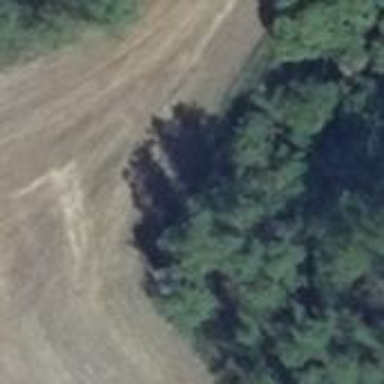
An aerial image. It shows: Hunting stand.